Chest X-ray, PA view. Patient: 48 years old, sex F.
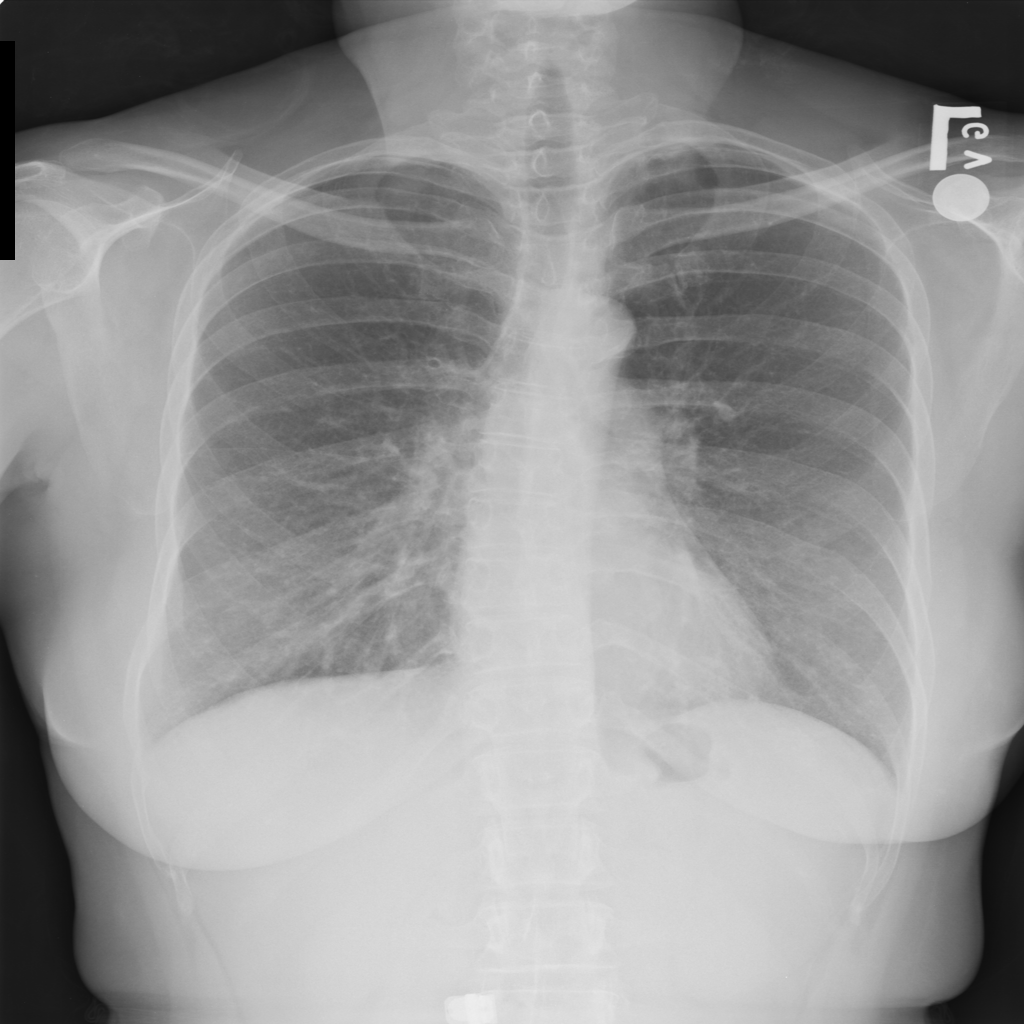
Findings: Fibrosis, Infiltration